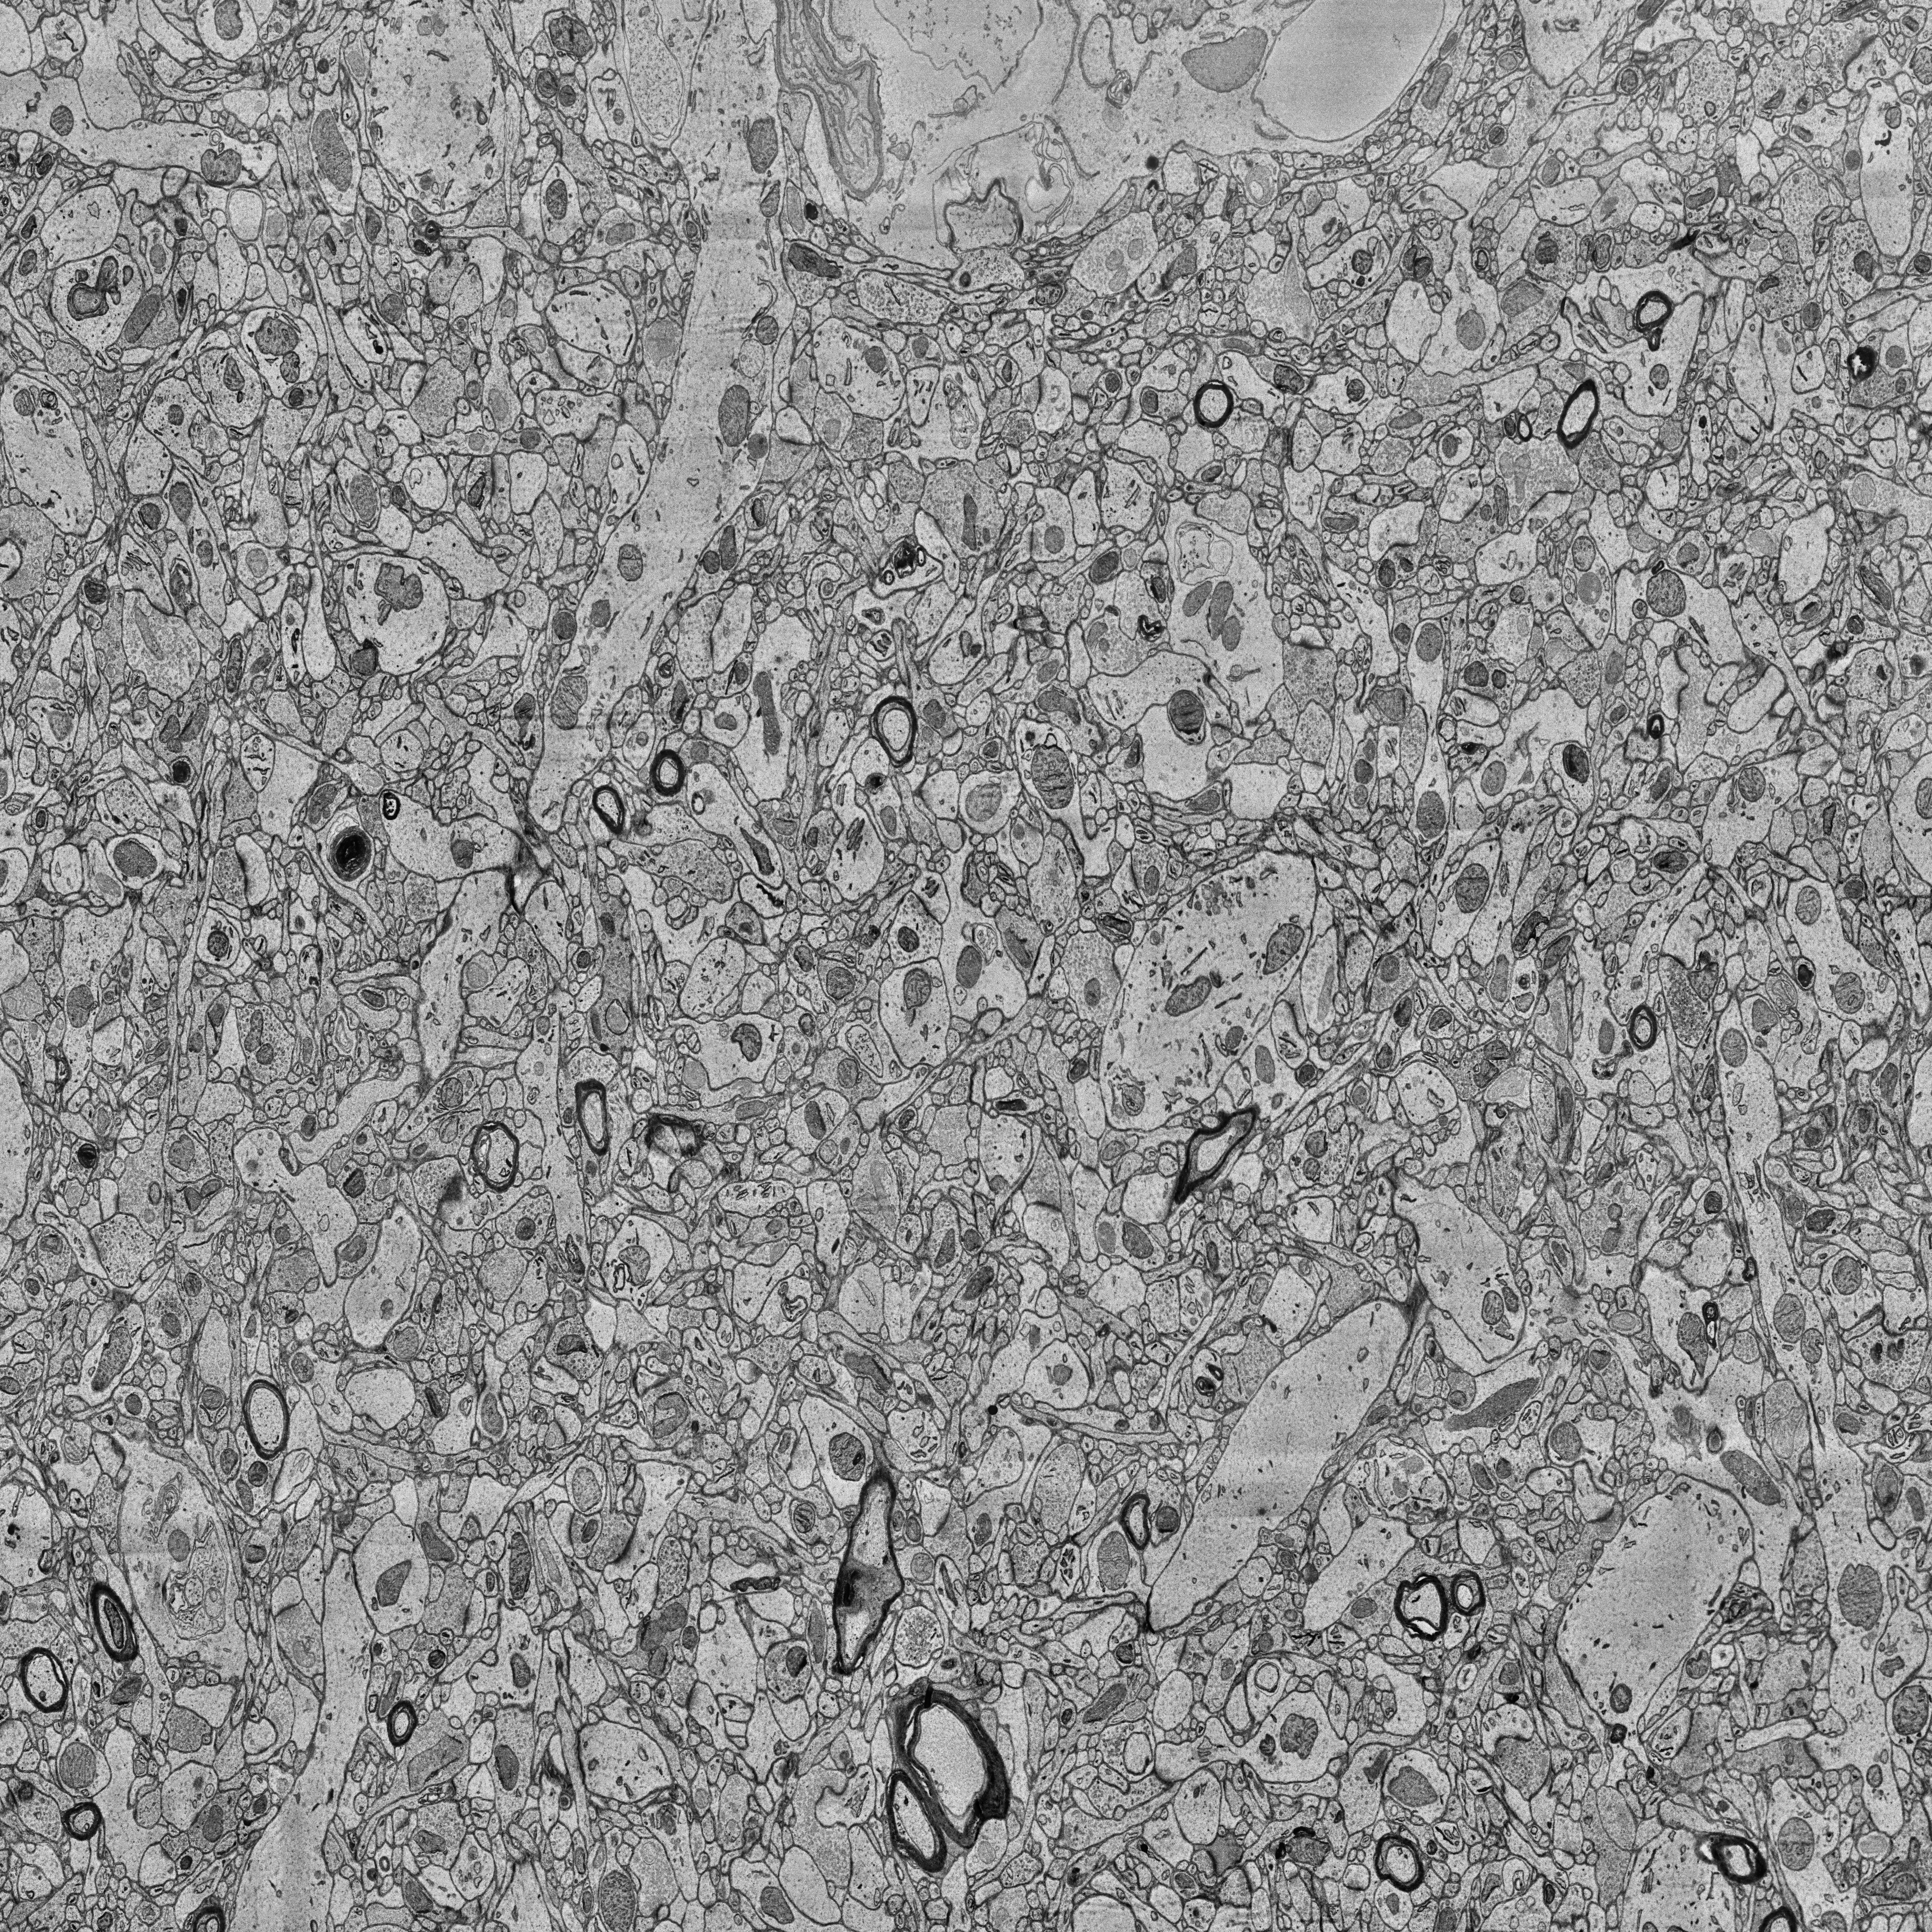
Electron microscopy slice of human cortex tissue
Slice depth (z): 107
Mitochondria instances in slice: 504